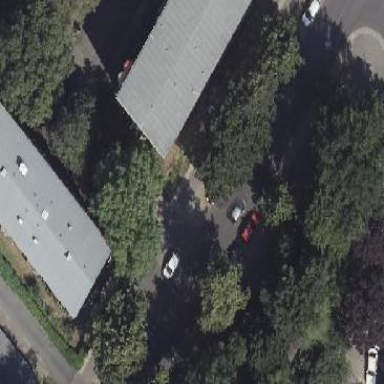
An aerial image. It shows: Street-side parking area with sett surface.